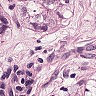
Metastatic tissue present: yes